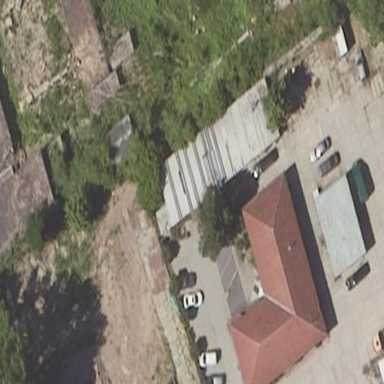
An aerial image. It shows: Shed.